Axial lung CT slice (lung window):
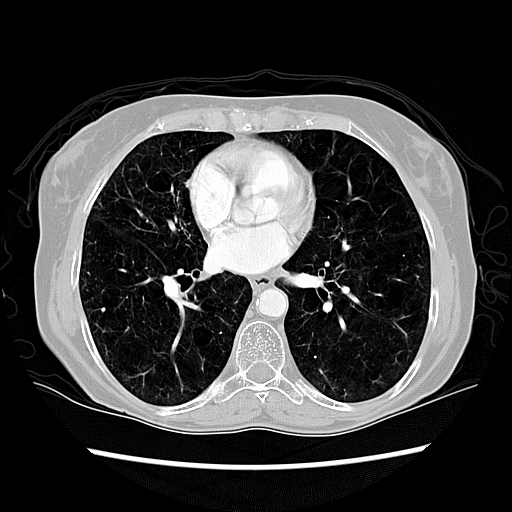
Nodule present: no